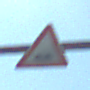
Verkehrszeichen: UnebeneFahrbahn
Umgebung: Outdoor, Special
Tageszeit: MorningAfternoon
Wetter: Clear
Licht: Natural
Jahreszeit: NotSpecified
Kontrast: HighContrast